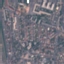
Land use / land cover class: Residential